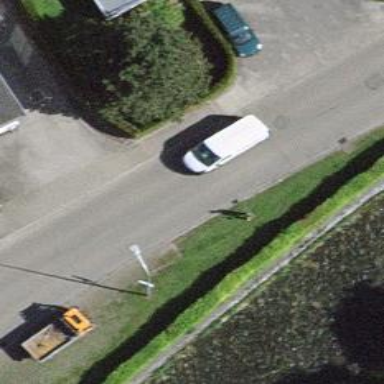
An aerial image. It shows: Tertiary road with asphalt surface.